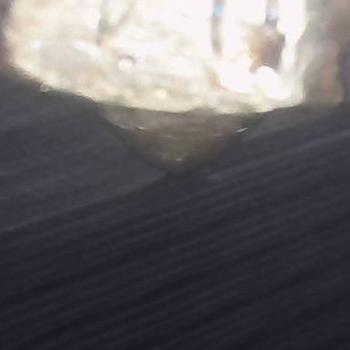
Flow rate: 74%